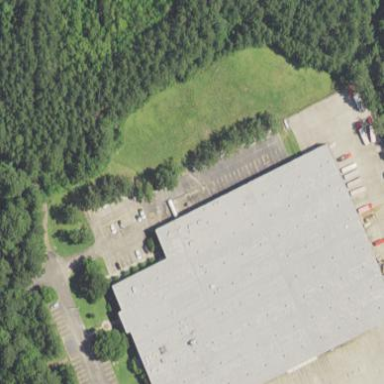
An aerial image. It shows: Industrial building.